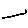
Label: line